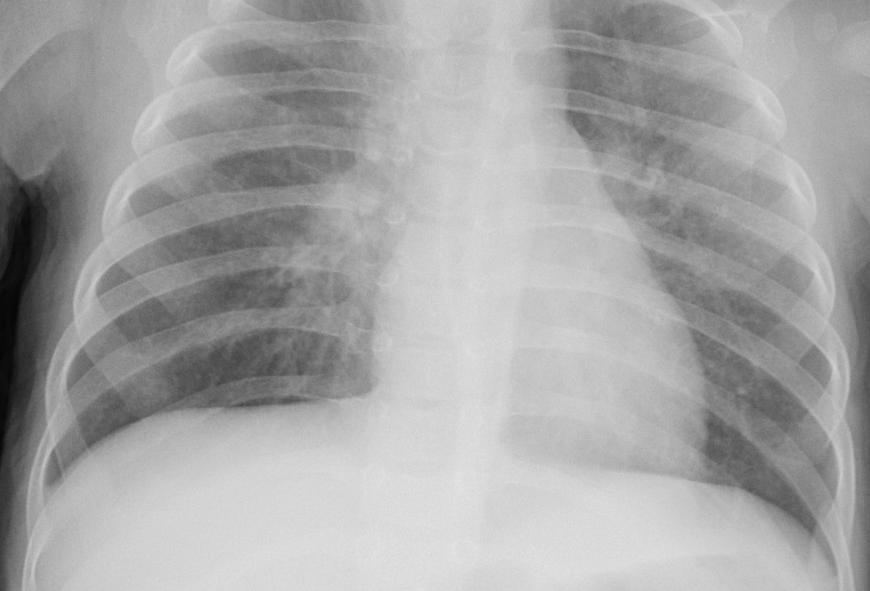
Diagnosis: PNEUMONIA